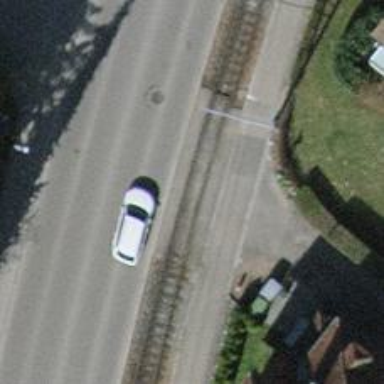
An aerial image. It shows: Level crossing along the railway.